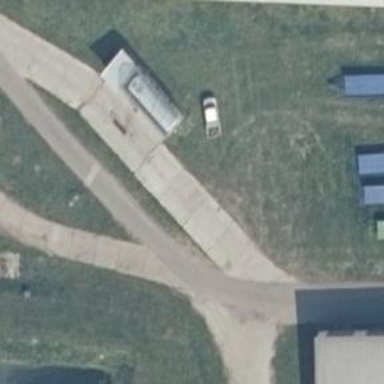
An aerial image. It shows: Driveway serving as weighbridge.